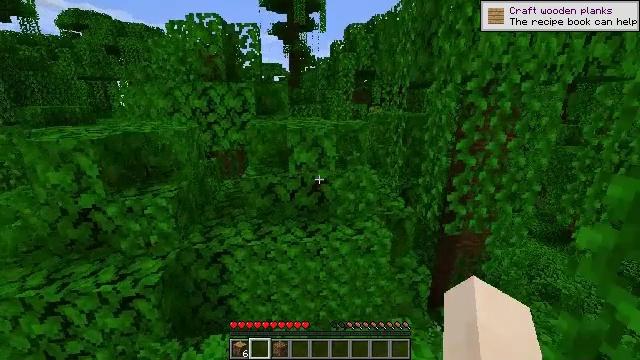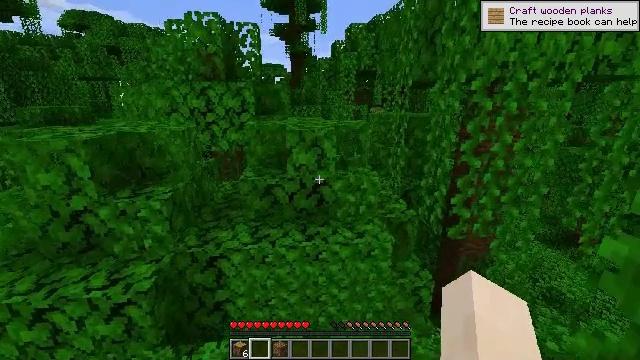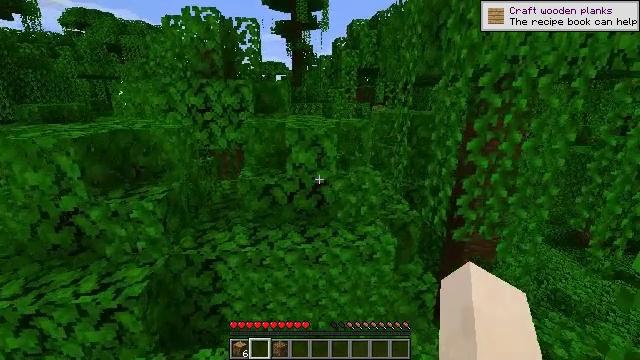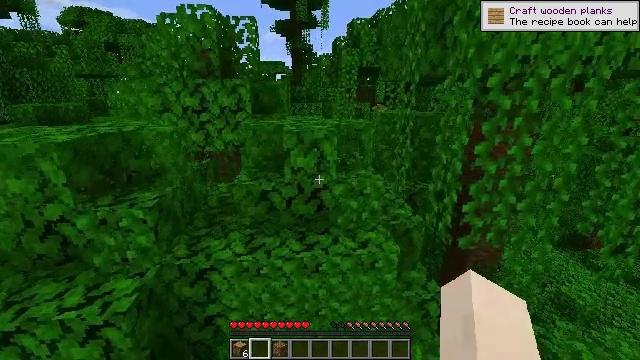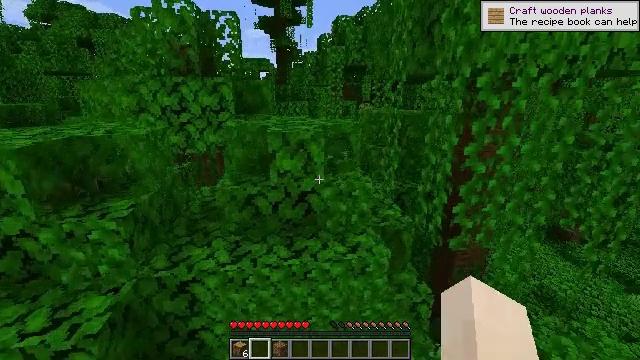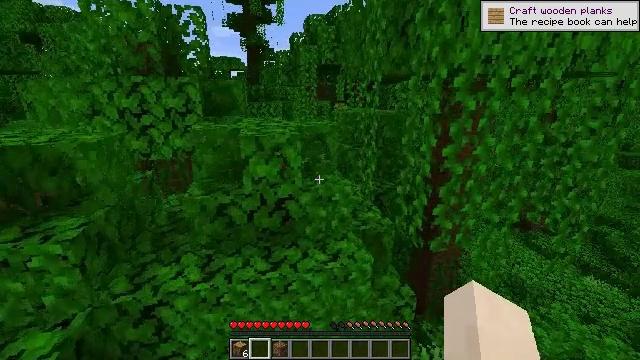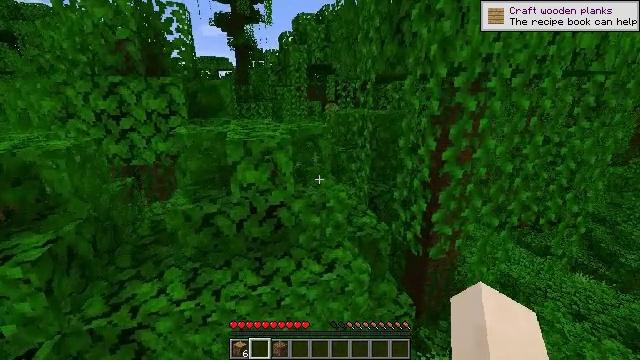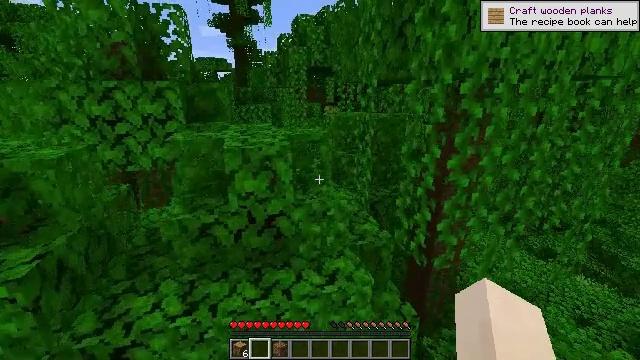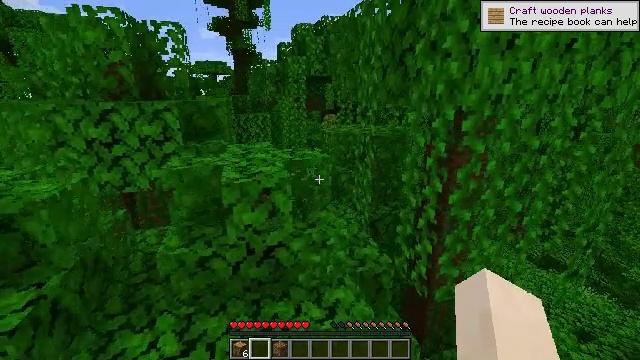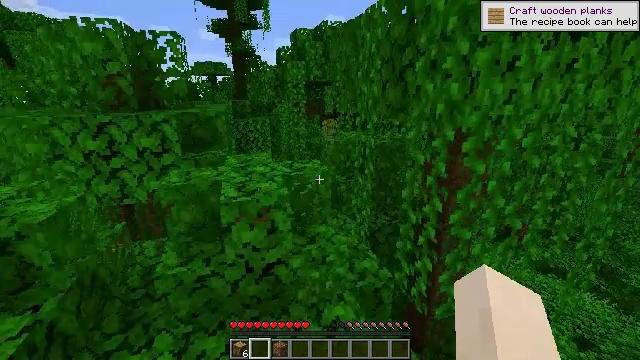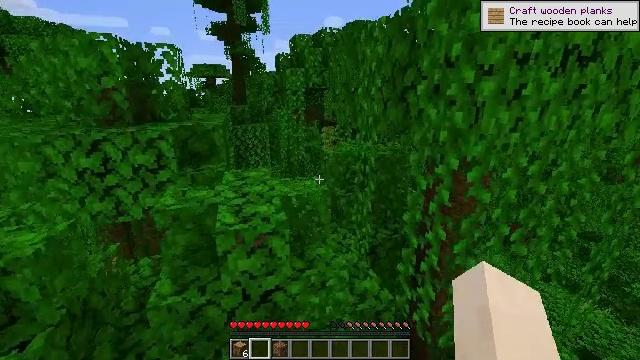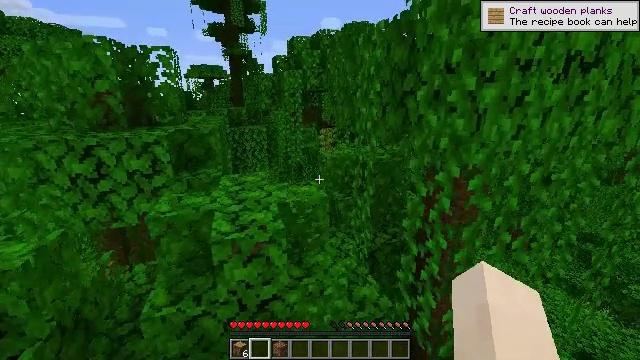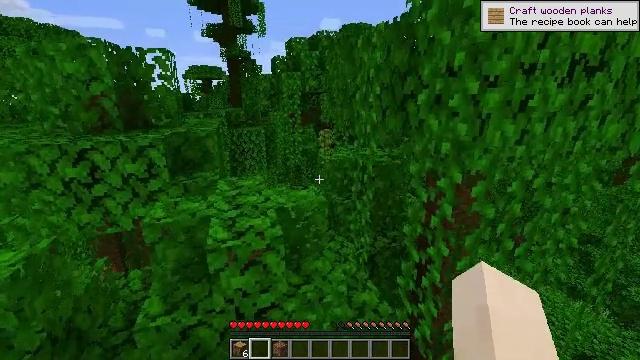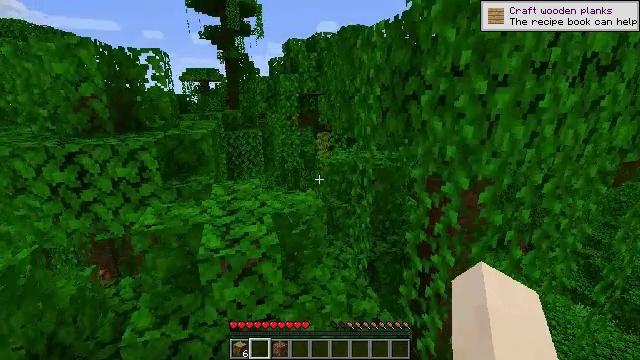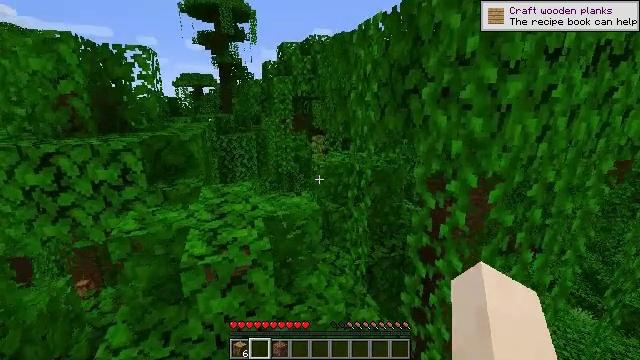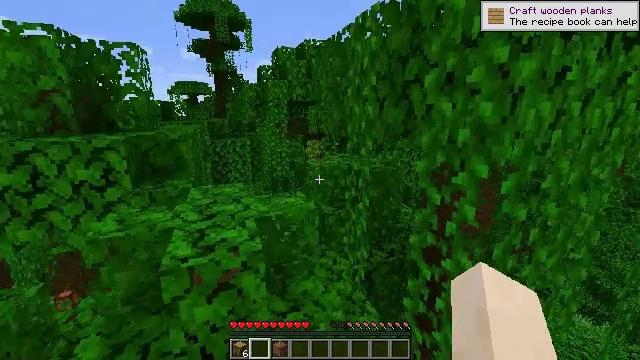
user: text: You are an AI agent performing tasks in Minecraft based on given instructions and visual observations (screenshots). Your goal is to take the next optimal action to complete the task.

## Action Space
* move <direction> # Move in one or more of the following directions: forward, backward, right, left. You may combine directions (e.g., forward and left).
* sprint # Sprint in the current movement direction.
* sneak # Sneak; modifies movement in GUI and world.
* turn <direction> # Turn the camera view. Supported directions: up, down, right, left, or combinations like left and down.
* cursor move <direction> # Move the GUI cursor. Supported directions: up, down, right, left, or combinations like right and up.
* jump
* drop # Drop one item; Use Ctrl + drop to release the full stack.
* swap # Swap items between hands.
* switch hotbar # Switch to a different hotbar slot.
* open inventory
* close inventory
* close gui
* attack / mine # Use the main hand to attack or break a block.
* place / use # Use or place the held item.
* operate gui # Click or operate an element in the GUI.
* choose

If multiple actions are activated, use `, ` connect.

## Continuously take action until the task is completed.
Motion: motion action
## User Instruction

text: Destroy the tripwire to deactivate the trap.
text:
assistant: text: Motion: move forward
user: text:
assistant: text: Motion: move forward
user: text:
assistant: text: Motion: move forward
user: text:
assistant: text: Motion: move forward, turn right
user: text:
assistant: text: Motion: move forward, turn right
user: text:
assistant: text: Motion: move forward, turn right
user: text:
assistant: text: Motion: move forward, jump
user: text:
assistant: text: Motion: move forward, jump
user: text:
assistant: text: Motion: move forward, jump
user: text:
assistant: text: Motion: move forward, jump
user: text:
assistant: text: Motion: move forward, jump
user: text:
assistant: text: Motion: move forward, jump
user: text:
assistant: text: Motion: move forward, jump
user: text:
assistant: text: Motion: move forward, turn right and up, jump
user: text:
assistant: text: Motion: move forward, turn right and up, jump
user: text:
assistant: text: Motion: move forward, turn up
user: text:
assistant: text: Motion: move forward
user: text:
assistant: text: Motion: move forward
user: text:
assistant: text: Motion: move forward
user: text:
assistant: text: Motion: move forward
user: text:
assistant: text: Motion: move forward
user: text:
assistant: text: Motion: move forward
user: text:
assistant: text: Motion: move forward
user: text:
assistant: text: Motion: move forward
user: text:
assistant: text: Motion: move forward
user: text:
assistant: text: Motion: move forward
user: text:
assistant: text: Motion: move forward, turn down
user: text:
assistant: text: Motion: move forward, turn right and down
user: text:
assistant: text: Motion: move forward, turn right and down
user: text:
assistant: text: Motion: move forward